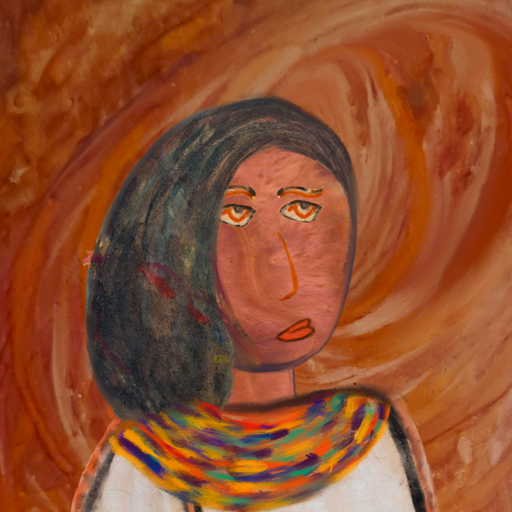
Background: Pious_Lady, Head And Neck Side: Mother_And_Son_Mother, Face Side: Experience, Bust: Roy_Bahadur, Hair Side: Gypsy_Mother, Head Accessory: Blank, Second Necklace: An_Impression_2, Necklace: Blank, Baby: Blank